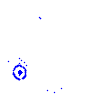
Particle: kaon